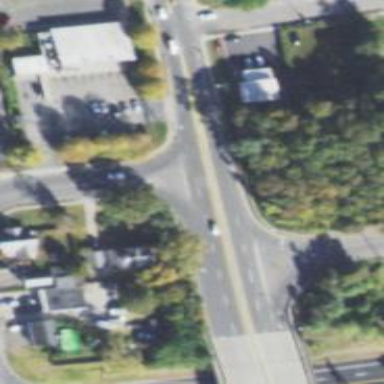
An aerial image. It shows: Secondary road with cloverleaf junction.